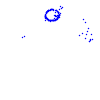
Particle: proton